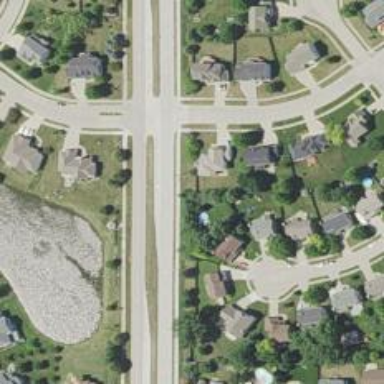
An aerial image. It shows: Secondary road.